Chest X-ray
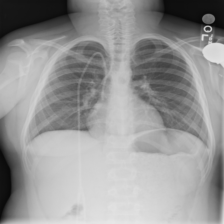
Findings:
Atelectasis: negative
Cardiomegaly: negative
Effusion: negative
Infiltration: negative
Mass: negative
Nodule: negative
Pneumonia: negative
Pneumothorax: negative
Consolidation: negative
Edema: negative
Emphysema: negative
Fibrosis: negative
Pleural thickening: negative
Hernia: negative